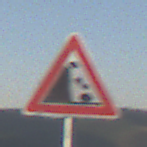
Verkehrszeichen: SteinschlagLinks
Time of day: SunriseSunset
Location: Outdoor (Nature)
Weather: Clear
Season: NotSpecified
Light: Natural